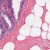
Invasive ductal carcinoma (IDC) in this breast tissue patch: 0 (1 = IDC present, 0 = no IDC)